Question: In my windows application there is an error. Please can anyone tell me what is my mistake in connection string for local database? This is my code:
'''
<add name="ACT_WIN.Properties.Settings.Database1ConnectionString"
connectionString="Data Source=(LocalDB)11.0;
AttachDbFilename=|DataDirectory|\Database1.mdf;
Integrated Security=True"
providerName="System.Data.SqlClient" />
'''
And this is my error:
>
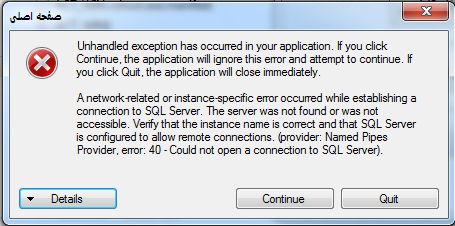
Answer: I think your Wrong is in 'app.config' -> 'ConnectionString' -> 'Data Source'=. or someting else,without set other Properties
try this in 'ConnectionString'...
'''
Data Source=(localdb)11.0;AttachDbFilename=|DataDirectory|\DB.mdf;integrated security=true;database=DB" providerName="System.Data.SQLExpress"
'''
Good Luck